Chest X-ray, PA view. Patient: 48 years old, sex F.
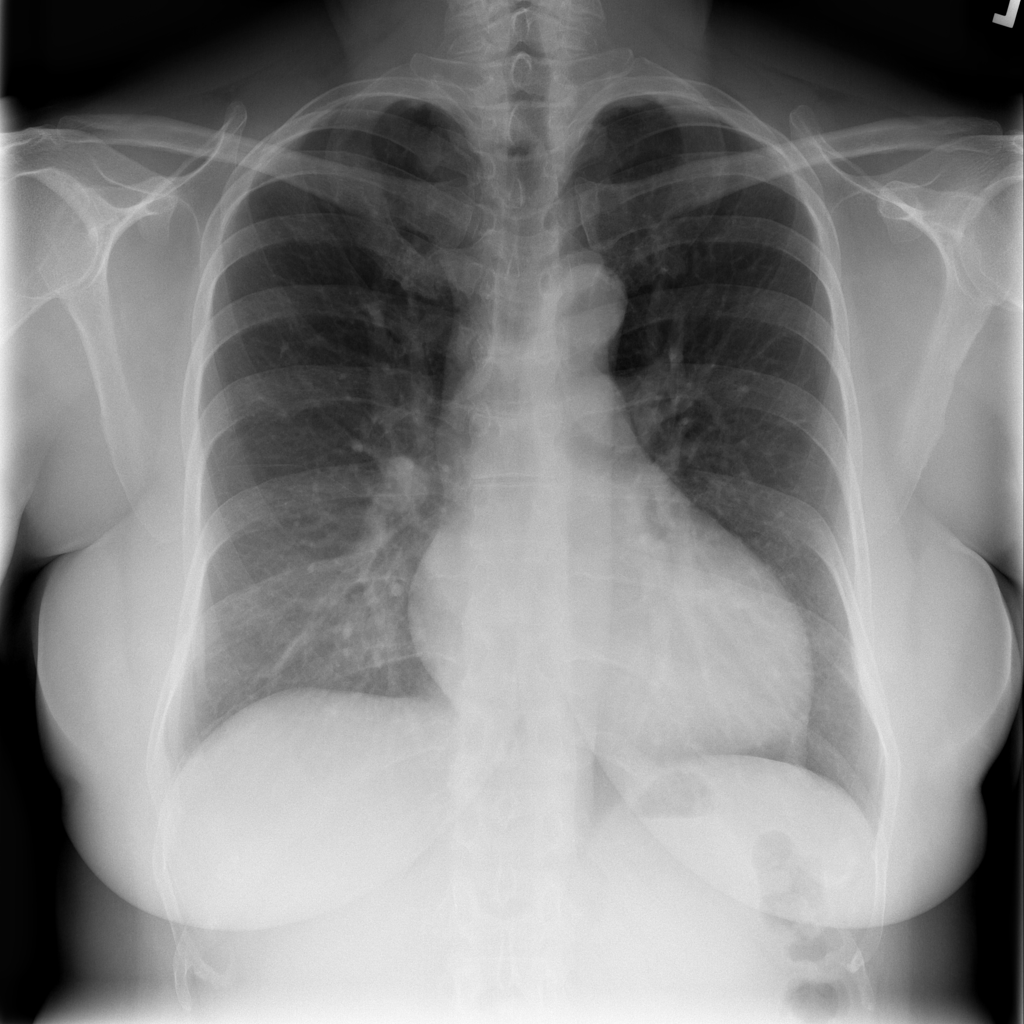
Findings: Cardiomegaly, Effusion